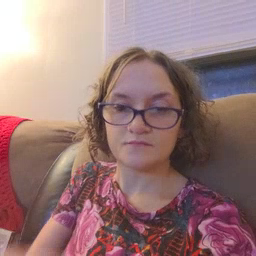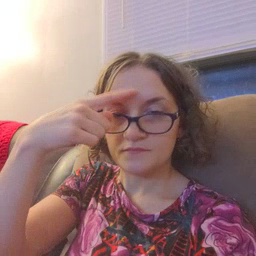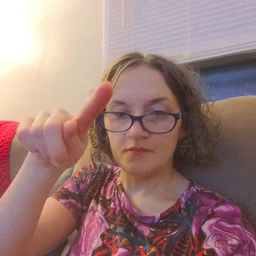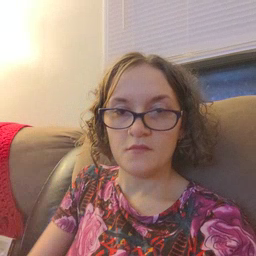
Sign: for